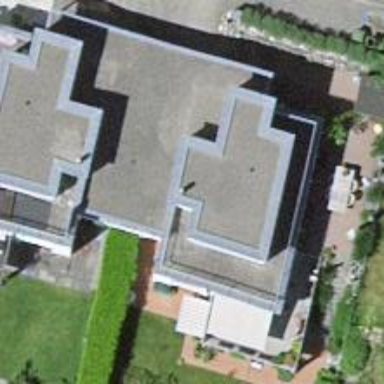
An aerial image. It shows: Residential building.